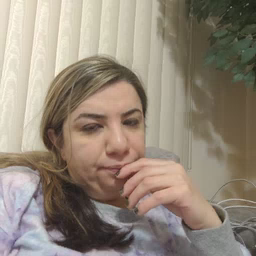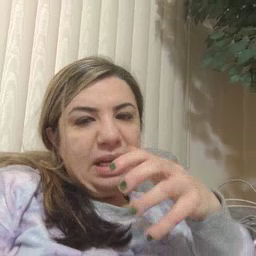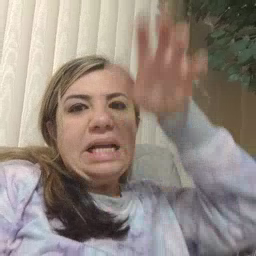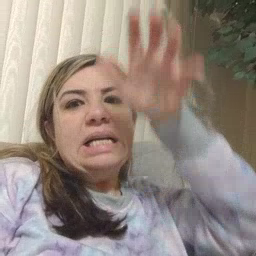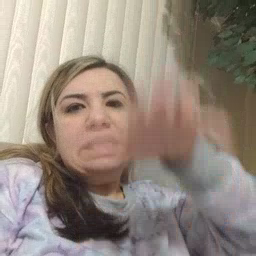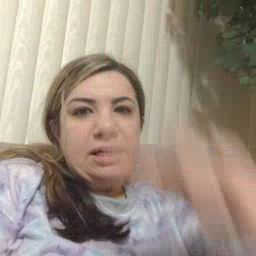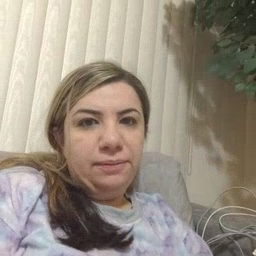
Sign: alligator